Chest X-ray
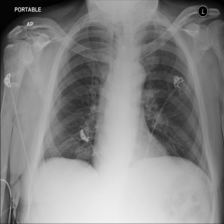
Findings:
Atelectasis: negative
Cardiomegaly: negative
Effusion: negative
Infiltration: negative
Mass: negative
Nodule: negative
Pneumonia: negative
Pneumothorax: negative
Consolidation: negative
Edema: negative
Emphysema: negative
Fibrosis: negative
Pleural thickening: negative
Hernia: negative